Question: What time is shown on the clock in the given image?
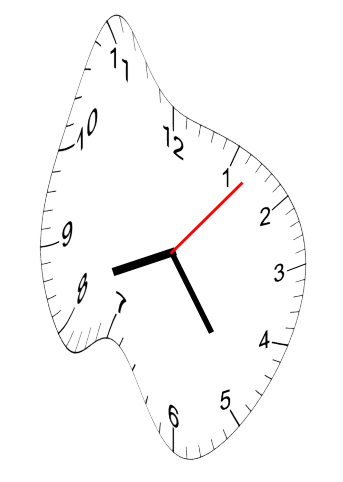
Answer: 08:24:07